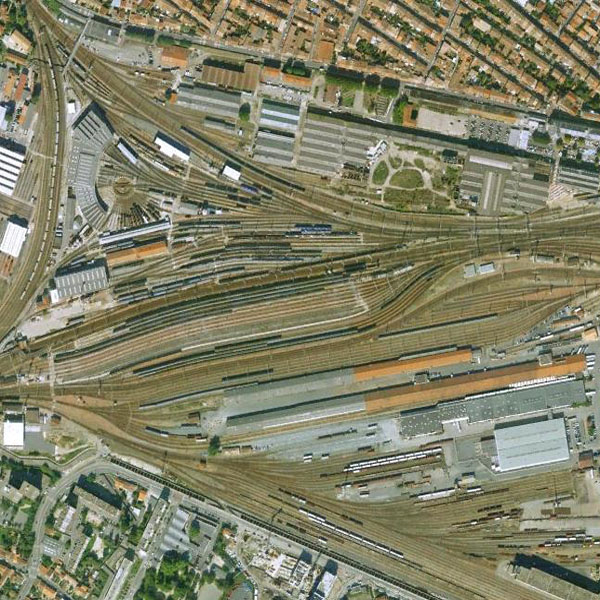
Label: RailwayStation